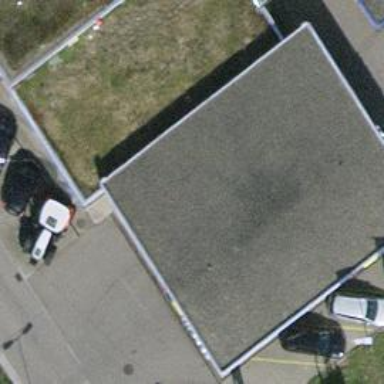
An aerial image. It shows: Fuel station.